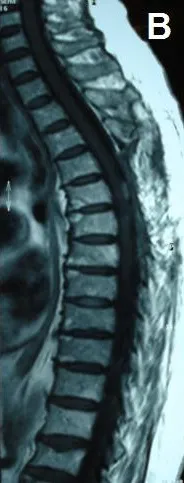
3 months.
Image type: radiology (mri)